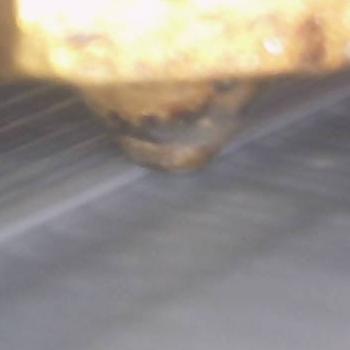
Flow rate: 70%